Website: apple
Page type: billing-address
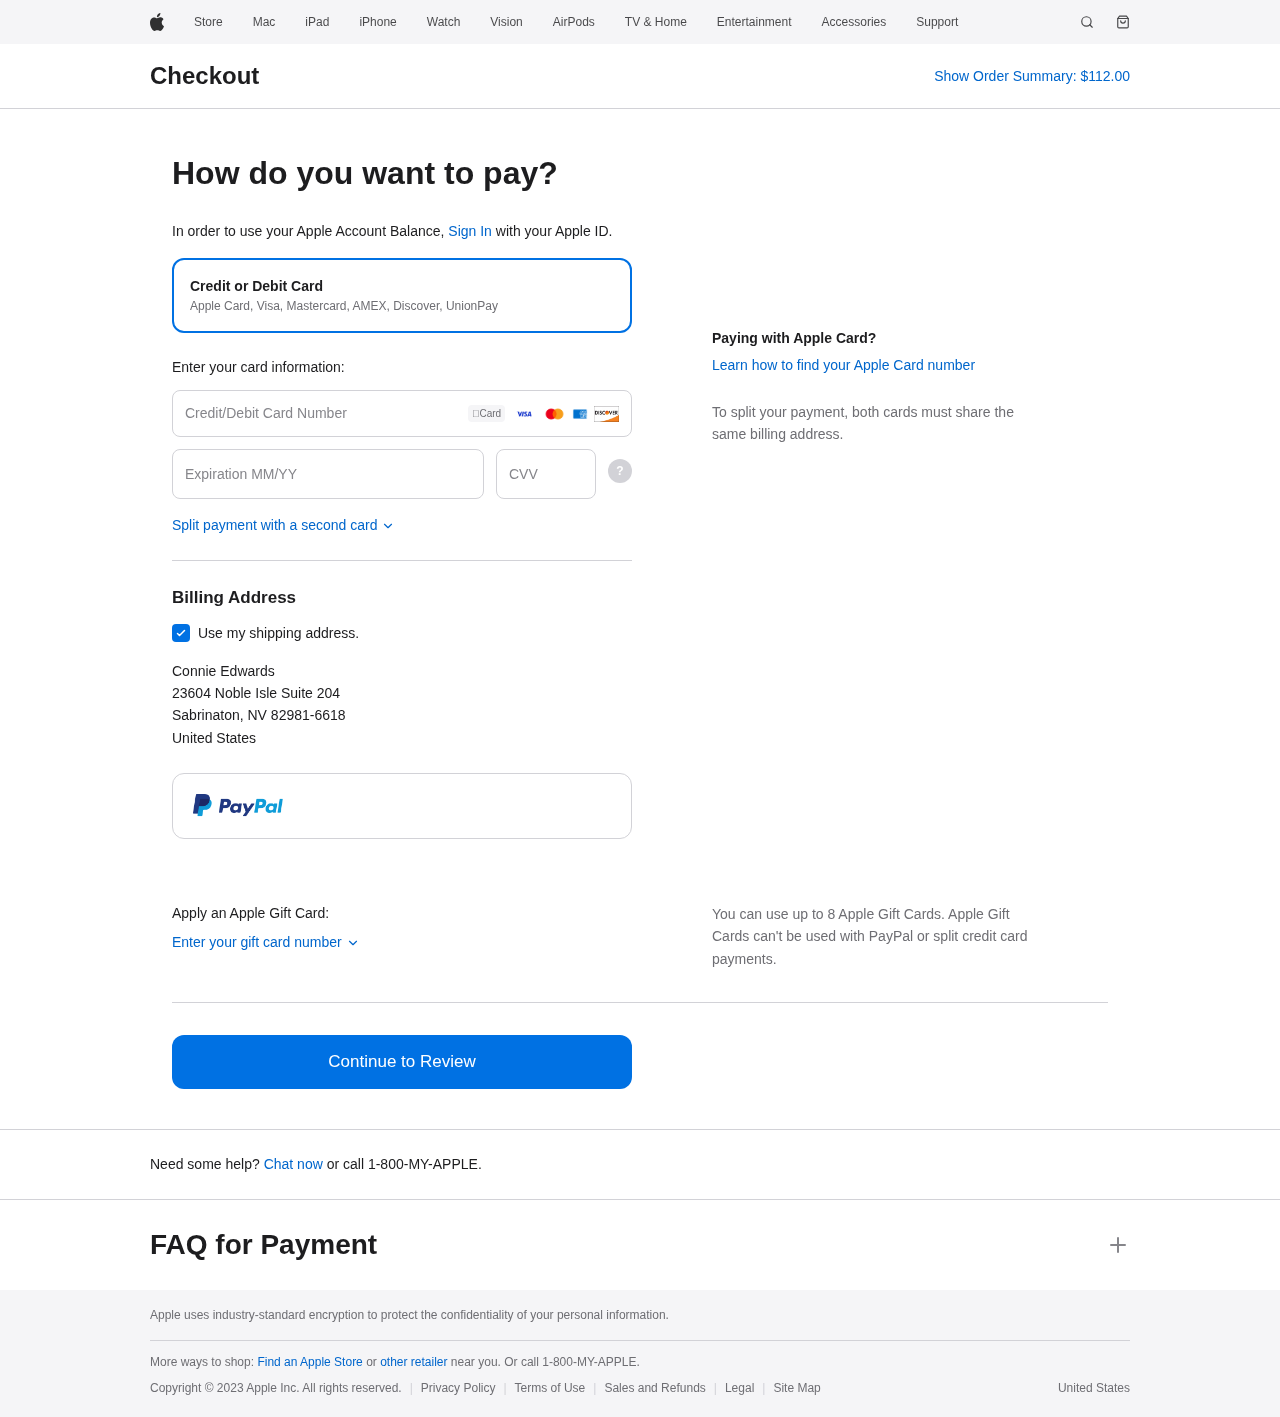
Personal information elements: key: PII_CARD_CVV
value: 9423
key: PII_CARD_EXPIRY
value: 12/27
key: PII_CARD_NUMBER
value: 3786 1286 8930 732
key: PII_CITY
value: Sabrinaton
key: PII_COUNTRY
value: United States
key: PII_FULLNAME
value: Connie Edwards
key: PII_POSTCODE_FULL
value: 82981-6618
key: PII_STATE_ABBR
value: NV
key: PII_STREET
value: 23604 Noble Isle Suite 204
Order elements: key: ORDER_TOTAL
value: $112.00